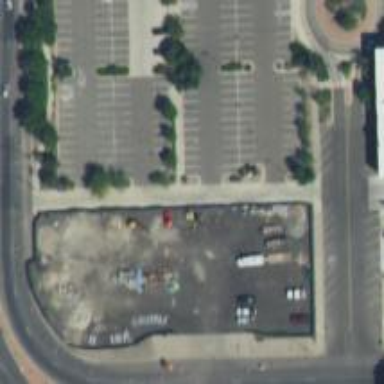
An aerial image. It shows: Parking space is available.